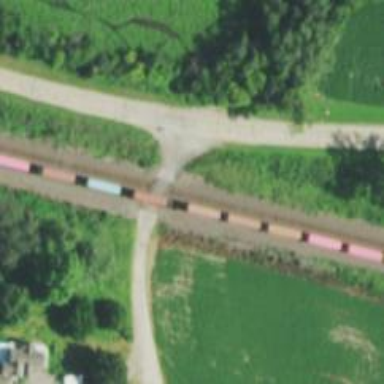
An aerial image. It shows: Railway level crossing.